Aerial crown-view tile of a tropical tree (Barro Colorado Island, Panama), acquired 20250414:
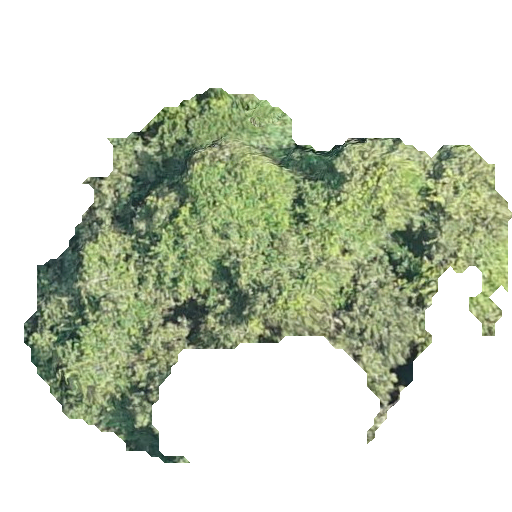
Species: Luehea seemannii
GBIF accepted scientific name: Luehea seemannii
Crown area: 150.689 m²